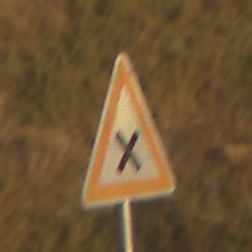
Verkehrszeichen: KreuzungOderEinmuendung
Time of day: SunriseSunset
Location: Outdoor (Nature)
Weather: PartlyCloudy
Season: NotSpecified
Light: Natural